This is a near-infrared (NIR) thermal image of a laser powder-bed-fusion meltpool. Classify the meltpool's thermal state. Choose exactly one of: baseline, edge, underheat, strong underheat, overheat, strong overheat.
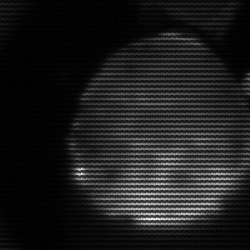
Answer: edge